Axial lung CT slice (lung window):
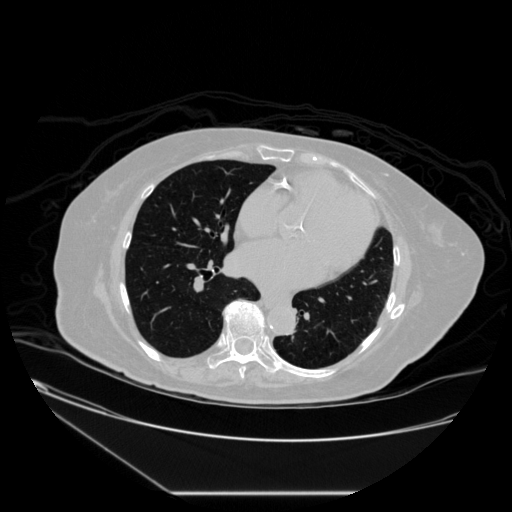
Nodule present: no